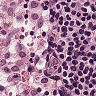
Metastatic tissue present: no